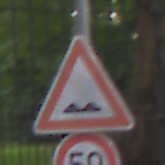
Verkehrszeichen: UnebeneFahrbahn
Zusatzzeichen unten: Geschwindigkeit50
Umgebung: Outdoor, Urban
Tageszeit: MorningAfternoon
Wetter: Overcast
Licht: Natural
Jahreszeit: NotSpecified
Kontrast: LowContrast